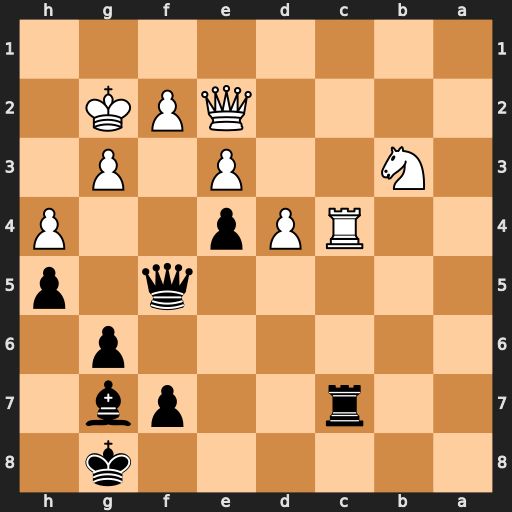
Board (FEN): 6k1/2r2pb1/6p1/5q1p/2RPp2P/1N2P1P1/4QPK1/8
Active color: b
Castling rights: -
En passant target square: -
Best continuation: Qf3+ Qxf3 exf3+ Kxf3 Rxc4